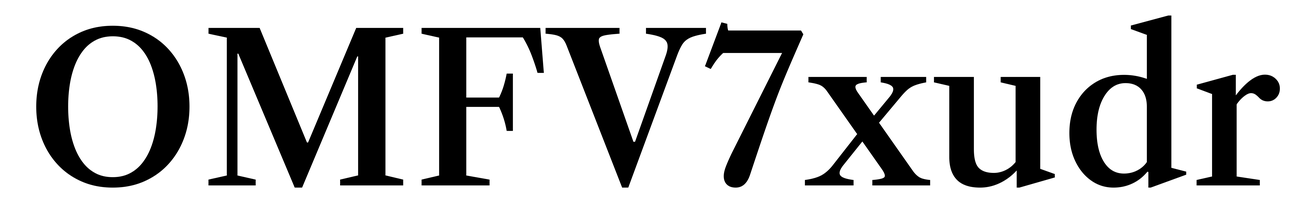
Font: LibreCaslonText_Medium